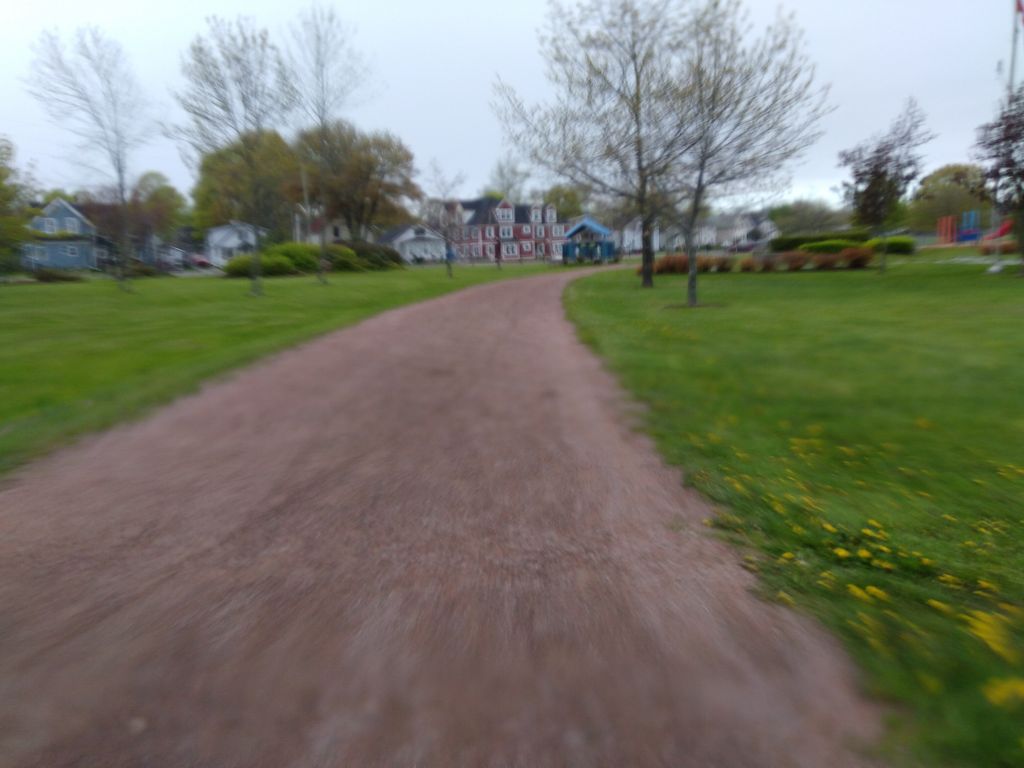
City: charlottetown